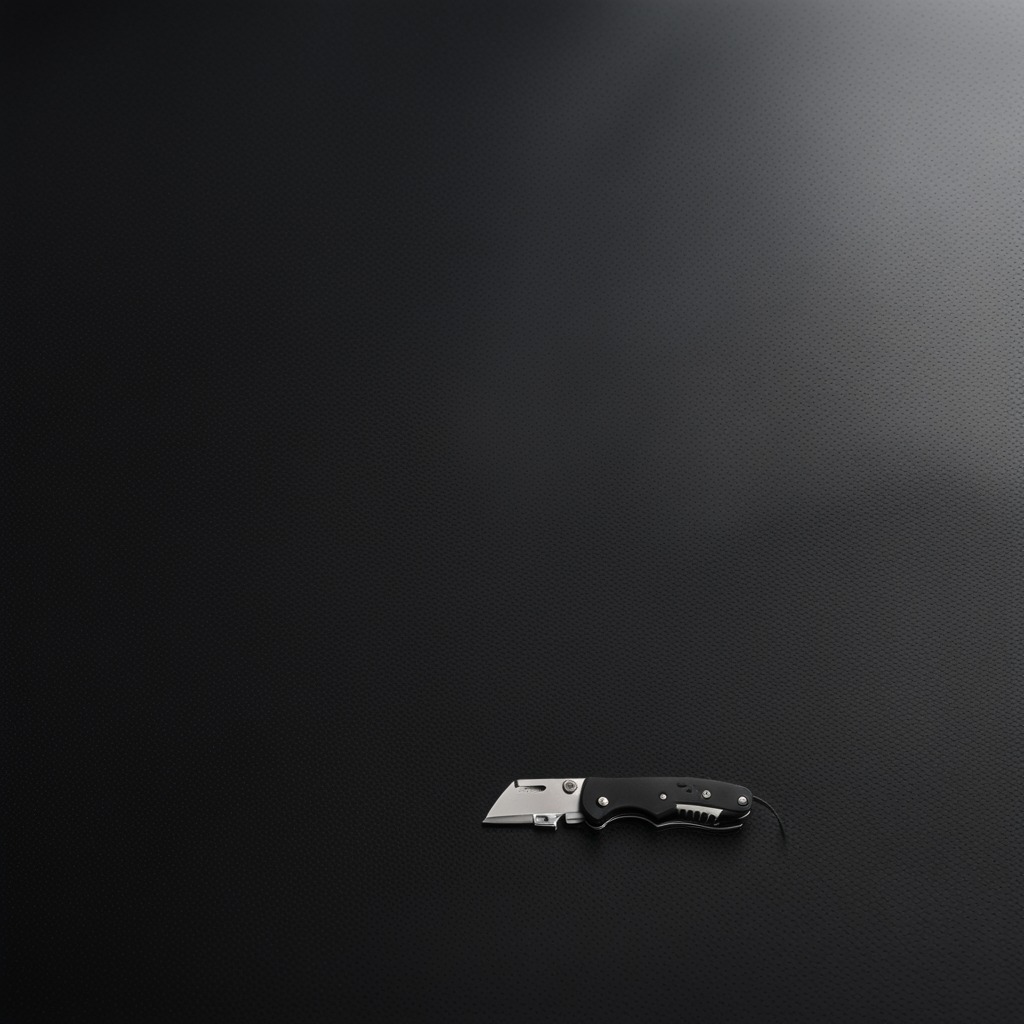
A utility knife lies on a clean granite tabletop covered with a black rubber mat inside a workshop at night dim ambient light soft shadows worn but beneath the mat